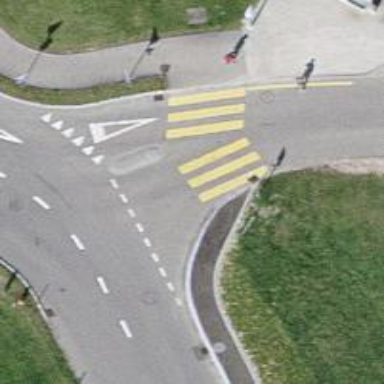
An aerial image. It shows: Uncontrolled zebra crossing on the road.